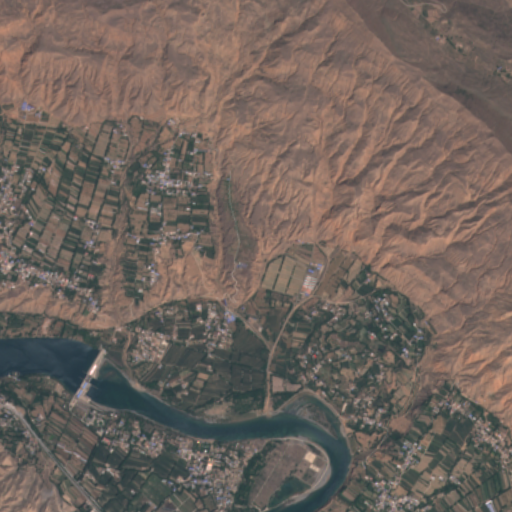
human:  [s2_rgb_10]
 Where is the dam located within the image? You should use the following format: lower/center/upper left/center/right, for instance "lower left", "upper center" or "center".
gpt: The dam is located in the lower left of the image.
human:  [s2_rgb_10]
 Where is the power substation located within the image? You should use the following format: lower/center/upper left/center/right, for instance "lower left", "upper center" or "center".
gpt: The power substation is located in the lower left of the image.
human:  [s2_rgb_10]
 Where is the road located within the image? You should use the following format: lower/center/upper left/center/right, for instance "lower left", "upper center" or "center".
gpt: There is no road in the image.